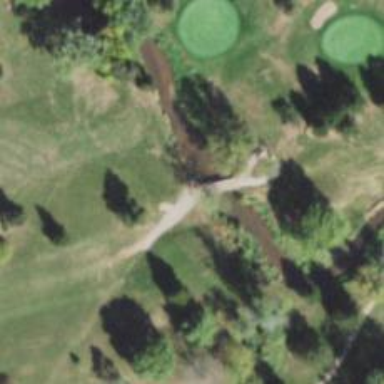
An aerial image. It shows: Service road designated as golf cart path.